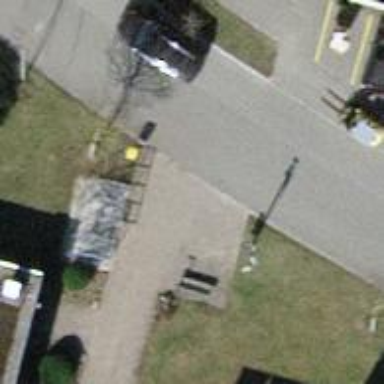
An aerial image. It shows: Post box.